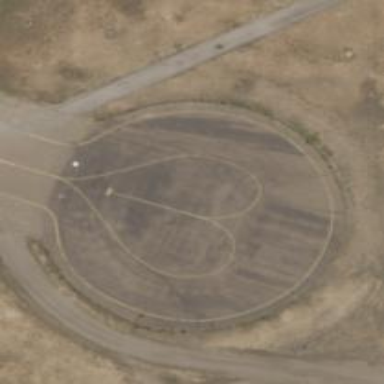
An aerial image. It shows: Image showing helipad at airport.